Field crop: tomato
Growth stage: 2
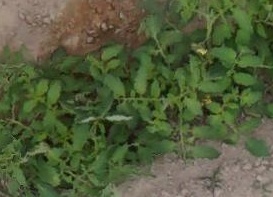
Species: tomato